Question: With the following code, I am trying to create a List of KeyValuePair. However its always empty. Why?
During debug time you can see that the properties include the word Role on their name. I also checked the type tblJob, and all those properties are string. See screenshot.
'''
tblJob job = (tblJob)entity.Entity;
var listOfRolesnamesAndValues =
typeof(tblJob) //Get all properties that contains the Role name on it.
.GetProperties(BindingFlags.Public)
.Where(p => p.Name.Contains("Role") && p.PropertyType == typeof(string))
.Select(p => new KeyValuePair<string, string>(p.Name, p.GetValue(job, null) as string))
.ToList();
public partial class tblJob
{
public string ClientCode { get; set; }
public string ClientName { get; set; }
public string ClientURL { get; set; }
public string JobCode { get; set; }
public string JobName { get; set; }
public string JobURL { get; set; }
public string LongJobDescription { get; set; }
public string iPowerLink { get; set; }
public string Industry { get; set; }
public string ChargeType { get; set; }
public string Product { get; set; }
public string ProductGroup { get; set; }
public Nullable<decimal> GrossEstimatedFee { get; set; }
public string LineOfService { get; set; }
public string LineOfServiceCode { get; set; }
public string LineOfServiceRole { get; set; }
public string LineOfServiceRolePD { get; set; }
public string LineOfServiceRoleMAPO { get; set; }
public string LineOfServiceRoleMA { get; set; }
public string LineOfServiceRoleSTAFF { get; set; }
public string BusinessUnit { get; set; }
public string BusinessUnitCode { get; set; }
public string BusinessUnitRole { get; set; }
public string BusinessUnitRolePD { get; set; }
public string BusinessUnitRoleMAPO { get; set; }
public string BusinessUnitRoleMA { get; set; }
public string BusinessUnitRoleSTAFF { get; set; }
public string OperatingUnit { get; set; }
public string OperatingUnitCode { get; set; }
public string OperatingUnitRole { get; set; }
public string OperatingUnitRolePD { get; set; }
public string OperatingUnitRoleMAPO { get; set; }
public string OperatingUnitRoleMA { get; set; }
public string OperatingUnitRoleSTAFF { get; set; }
public int Terminated { get; set; }
public Nullable<System.DateTime> TerminatedDate { get; set; }
public string JobPartner { get; set; }
public string JobManager { get; set; }
public string JobDirector { get; set; }
public string BillPartner { get; set; }
public string BillManager { get; set; }
public string JobTeam { get; set; }
public string JobEntity { get; set; }
public string ProductCode { get; set; }
public string BillContact { get; set; }
public Nullable<int> Confidential { get; set; }
}
'''

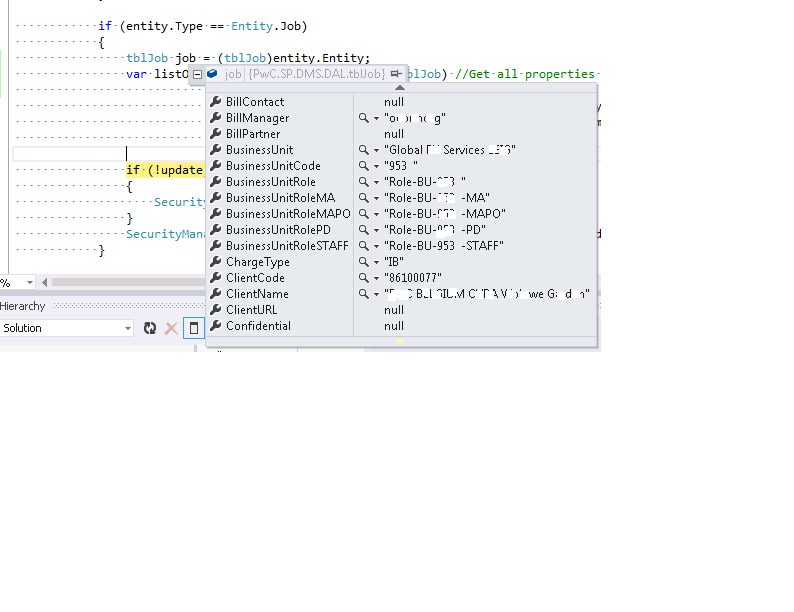
Answer: Try to add 'BindingFlags.Instance' to the binding flags filter: 'BindingFlags.Public | BindingFlags.Instance'.
More on binding flags can be found <URL>.